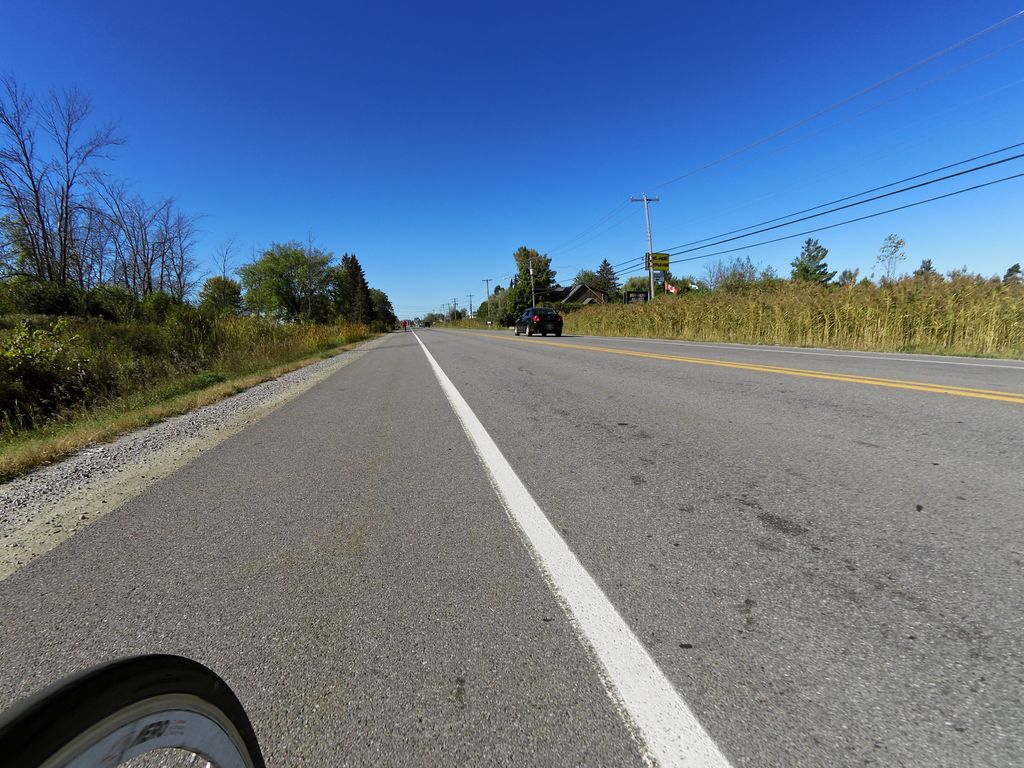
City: ottawa-gatineau